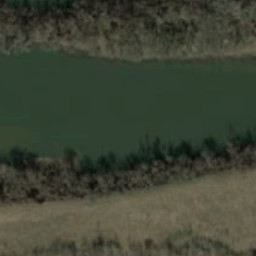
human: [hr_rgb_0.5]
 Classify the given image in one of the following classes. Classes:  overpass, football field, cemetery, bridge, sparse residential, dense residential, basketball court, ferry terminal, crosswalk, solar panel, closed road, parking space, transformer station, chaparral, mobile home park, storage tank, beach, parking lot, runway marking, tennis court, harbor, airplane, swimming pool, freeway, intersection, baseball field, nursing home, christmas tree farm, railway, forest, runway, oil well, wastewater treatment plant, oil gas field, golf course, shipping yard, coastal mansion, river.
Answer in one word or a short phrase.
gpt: river